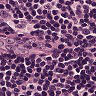
Metastatic tissue present: no